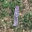
Label: 1